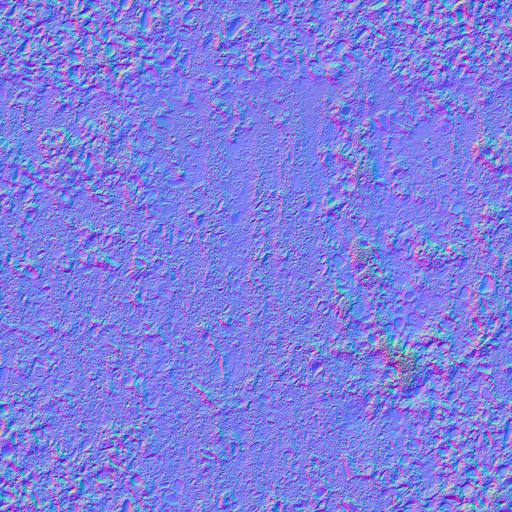
concrete gray light